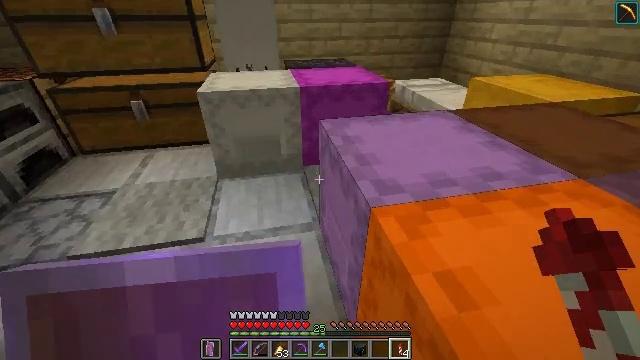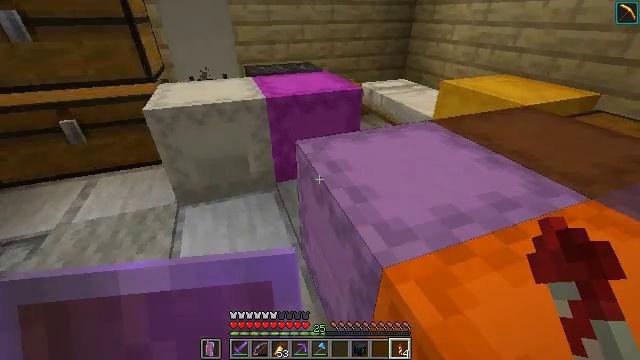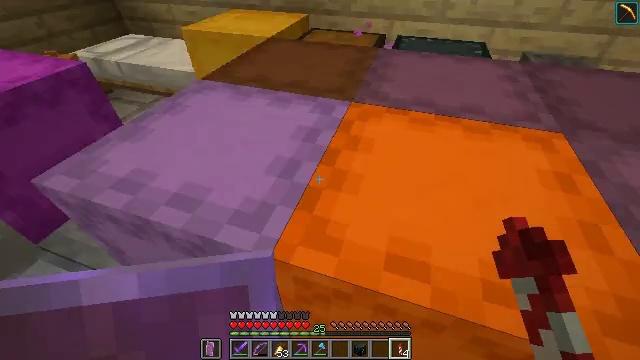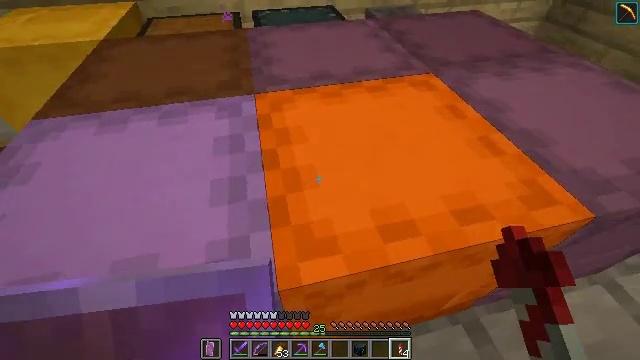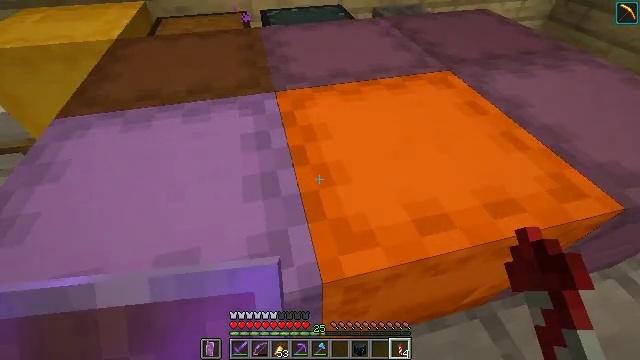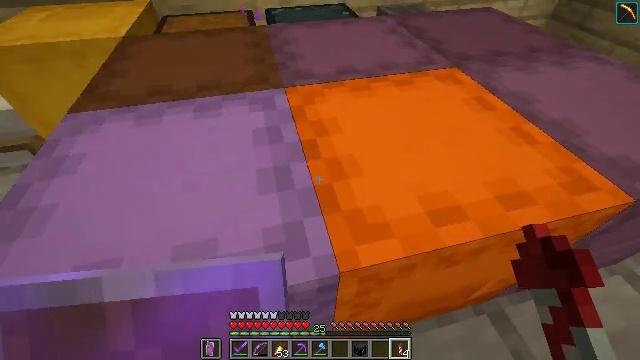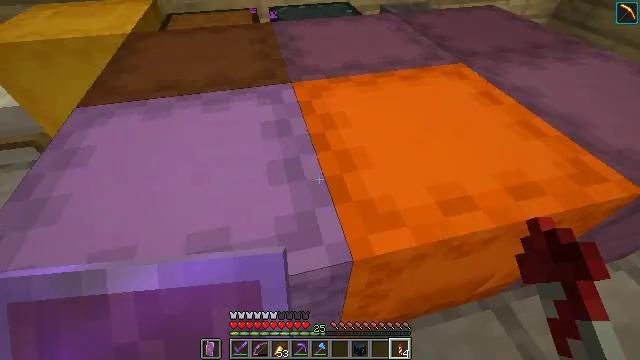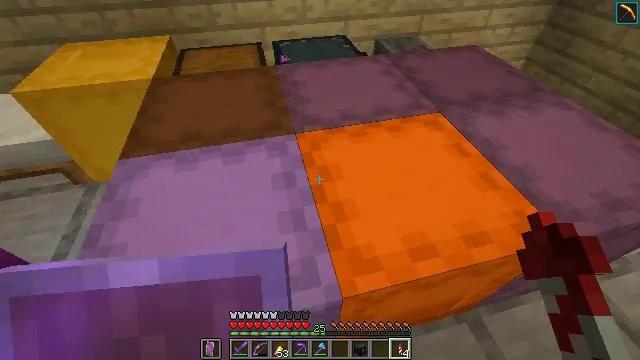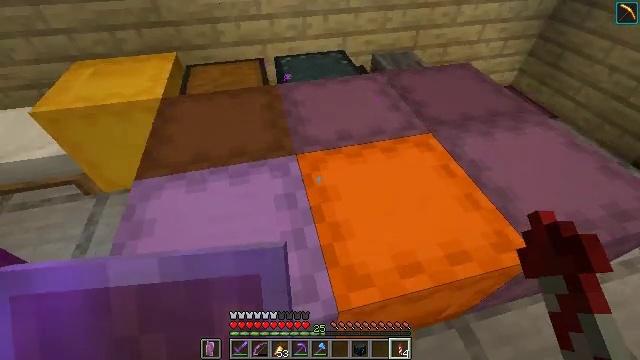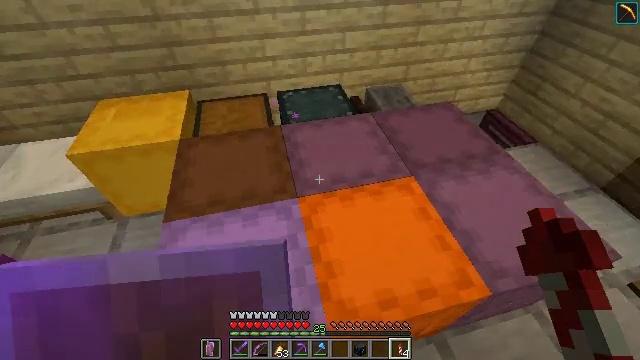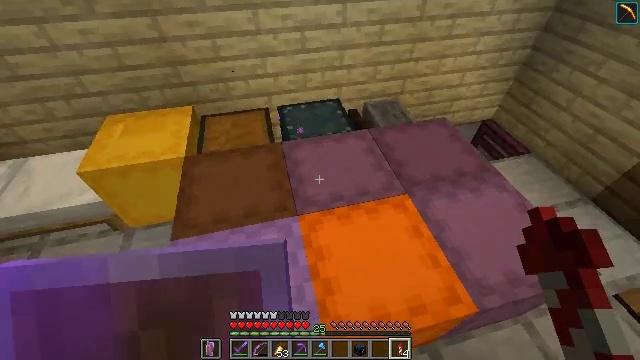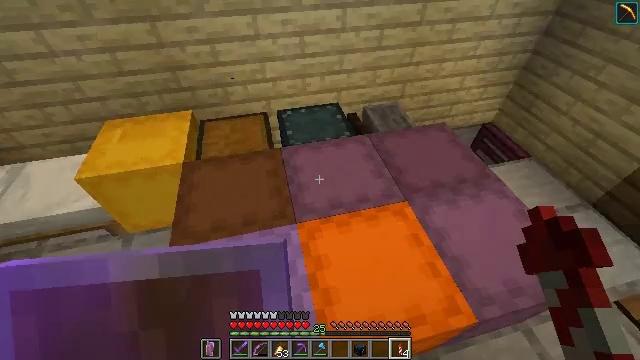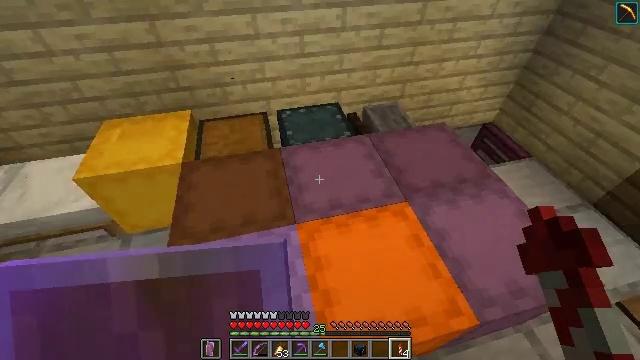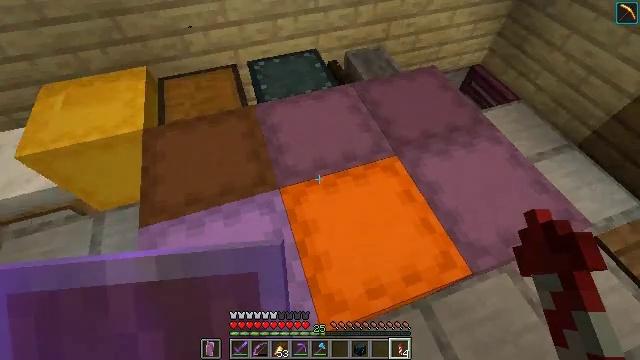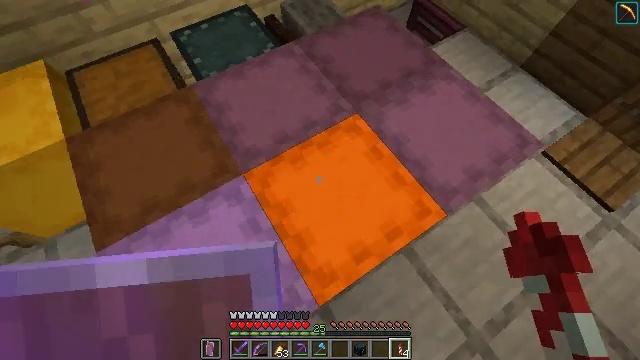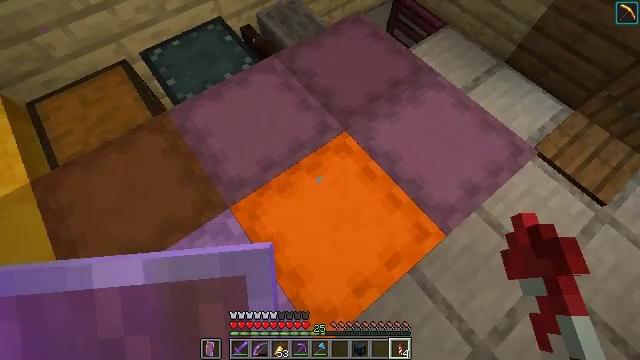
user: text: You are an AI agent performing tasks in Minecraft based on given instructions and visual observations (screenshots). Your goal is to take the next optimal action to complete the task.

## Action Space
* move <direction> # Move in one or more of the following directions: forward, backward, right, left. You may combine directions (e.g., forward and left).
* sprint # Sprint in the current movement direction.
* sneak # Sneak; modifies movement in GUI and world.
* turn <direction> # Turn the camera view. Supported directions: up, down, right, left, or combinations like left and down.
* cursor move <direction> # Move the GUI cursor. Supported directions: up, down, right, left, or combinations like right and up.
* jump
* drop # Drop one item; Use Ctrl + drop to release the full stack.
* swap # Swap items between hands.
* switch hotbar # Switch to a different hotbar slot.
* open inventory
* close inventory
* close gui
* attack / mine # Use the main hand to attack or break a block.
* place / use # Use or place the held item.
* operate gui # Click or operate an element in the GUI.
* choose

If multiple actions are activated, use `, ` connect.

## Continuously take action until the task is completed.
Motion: motion action
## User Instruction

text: Break the brown shulker box to pick it up.
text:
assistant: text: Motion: move forward and move left, turn right, attack / mine
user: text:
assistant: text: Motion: move forward and move left, turn right and down, attack / mine
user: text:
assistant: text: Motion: move forward and move left, turn right and down, attack / mine
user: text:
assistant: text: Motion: move forward, attack / mine
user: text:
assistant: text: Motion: attack / mine
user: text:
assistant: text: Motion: attack / mine
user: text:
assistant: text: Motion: move forward, attack / mine, jump
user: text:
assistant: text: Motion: move forward, attack / mine, jump
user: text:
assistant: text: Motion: move forward, attack / mine, jump
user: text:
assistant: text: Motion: move forward, attack / mine, jump
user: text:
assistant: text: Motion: move forward, attack / mine, jump
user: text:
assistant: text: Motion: move forward, attack / mine
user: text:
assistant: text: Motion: move forward, turn right and down, attack / mine
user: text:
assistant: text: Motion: move forward, turn right and down, attack / mine
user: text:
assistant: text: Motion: move forward, turn right and down, attack / mine
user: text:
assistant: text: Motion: move forward, turn right, attack / mine
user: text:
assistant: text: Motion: move forward, attack / mine
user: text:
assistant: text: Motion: attack / mine
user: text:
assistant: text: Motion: attack / mine
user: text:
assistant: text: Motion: attack / mine
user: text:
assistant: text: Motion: turn up, attack / mine
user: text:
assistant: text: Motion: turn up, attack / mine
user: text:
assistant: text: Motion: turn up, attack / mine
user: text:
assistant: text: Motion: turn right and up, attack / mine
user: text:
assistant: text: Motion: attack / mine and use / place
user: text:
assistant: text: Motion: attack / mine and use / place
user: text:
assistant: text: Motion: attack / mine and use / place
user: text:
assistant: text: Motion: attack / mine
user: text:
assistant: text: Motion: attack / mine
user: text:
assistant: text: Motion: operate gui, open gui